Interaction volume radius: 10 \u00c5
Interaction volume height: 25 \u00c5
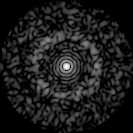
Disorder parameter: 0.8499